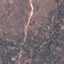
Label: HerbaceousVegetation